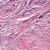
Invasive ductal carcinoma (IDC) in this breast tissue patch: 1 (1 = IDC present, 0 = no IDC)